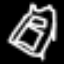
Label: bed